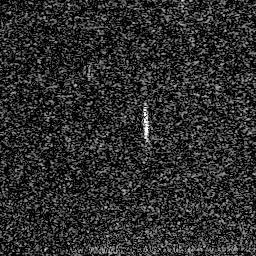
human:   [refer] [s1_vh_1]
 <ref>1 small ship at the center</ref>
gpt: <box>[[54, 41, 59, 54, 0]]</box>